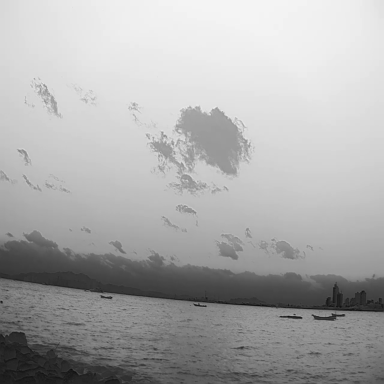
There are four bulk_carriers in the infrared image.